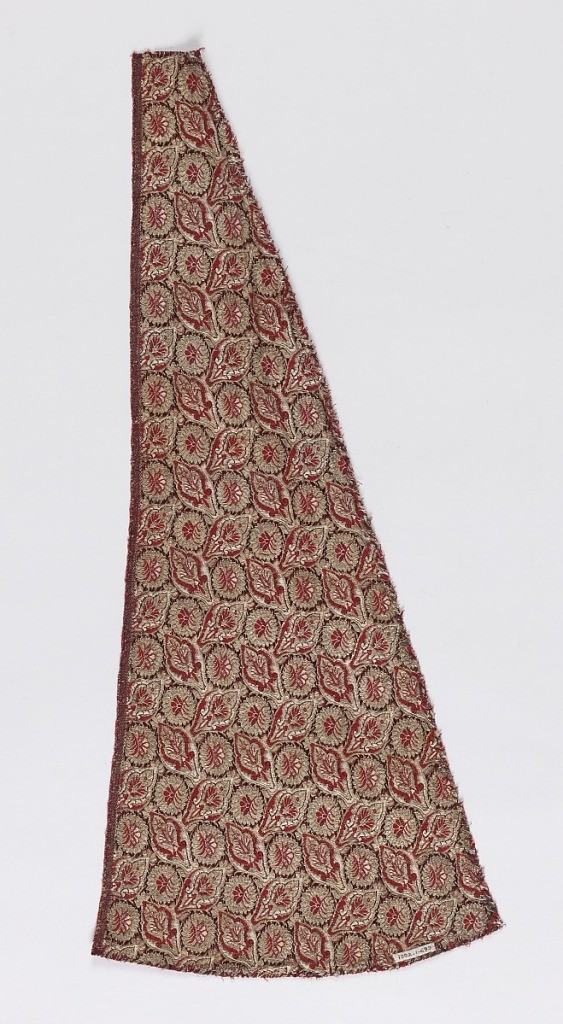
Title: Fragment
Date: possibly 19th century
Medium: silk, wool, silver-wrapped silk core Technique: compound weave
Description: Dense repeating pattern of silver leaves on a red background.